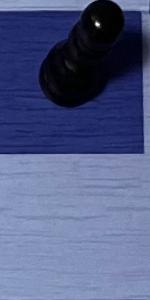
Label: Empty